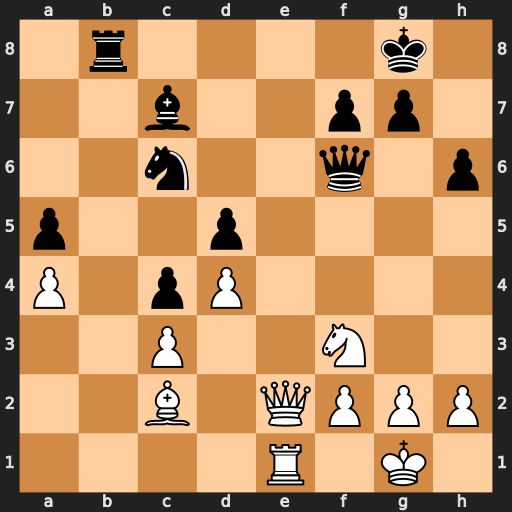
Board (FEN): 1r4k1/2b2pp1/2n2q1p/p2p4/P1pP4/2P2N2/2B1QPPP/4R1K1
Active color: w
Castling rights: -
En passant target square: -
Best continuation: Qe8+ Rxe8 Rxe8#